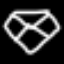
Label: diamond